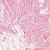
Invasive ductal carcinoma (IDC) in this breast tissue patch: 0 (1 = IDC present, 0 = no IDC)